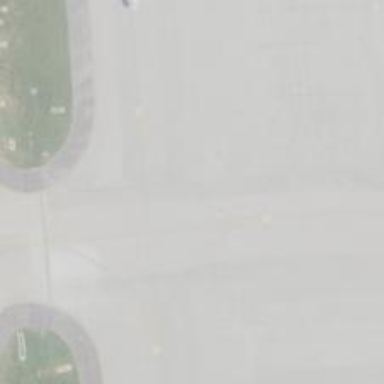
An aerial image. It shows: Image of taxiway at airport.